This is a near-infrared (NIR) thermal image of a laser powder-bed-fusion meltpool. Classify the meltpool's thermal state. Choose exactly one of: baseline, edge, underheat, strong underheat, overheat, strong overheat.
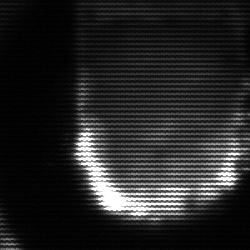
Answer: baseline